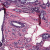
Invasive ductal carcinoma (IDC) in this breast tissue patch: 1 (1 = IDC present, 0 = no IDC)